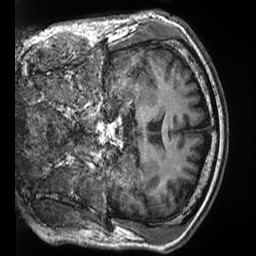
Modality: T1w
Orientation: coronal
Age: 50
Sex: male
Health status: healthy
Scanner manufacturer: siemens
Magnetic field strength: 3 T
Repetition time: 2.5 s
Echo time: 0.00299 s